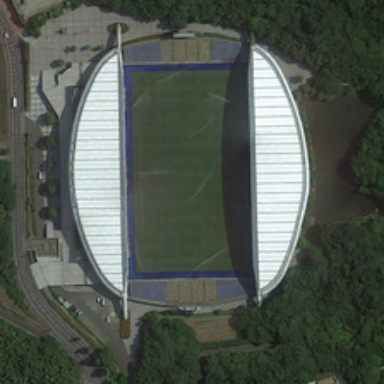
Many green trees are around a stadium near a road .